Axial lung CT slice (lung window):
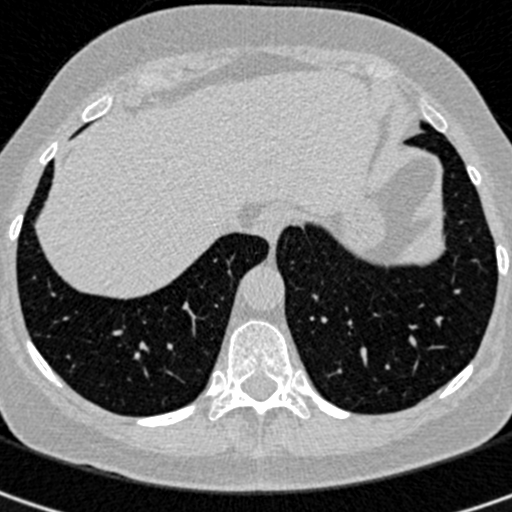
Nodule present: no